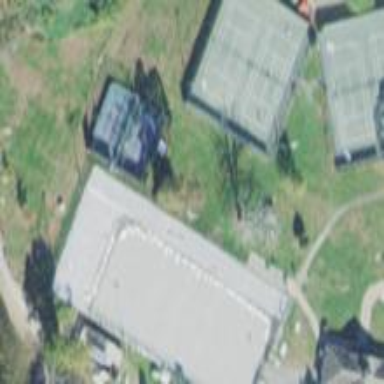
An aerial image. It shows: Tennis court on pitch.